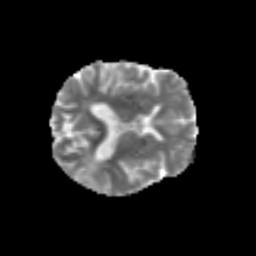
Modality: MD
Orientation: axial
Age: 70
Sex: female
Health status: ill
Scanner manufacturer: siemens
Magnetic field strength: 3 T
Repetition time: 8.7 s
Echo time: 0.11 s